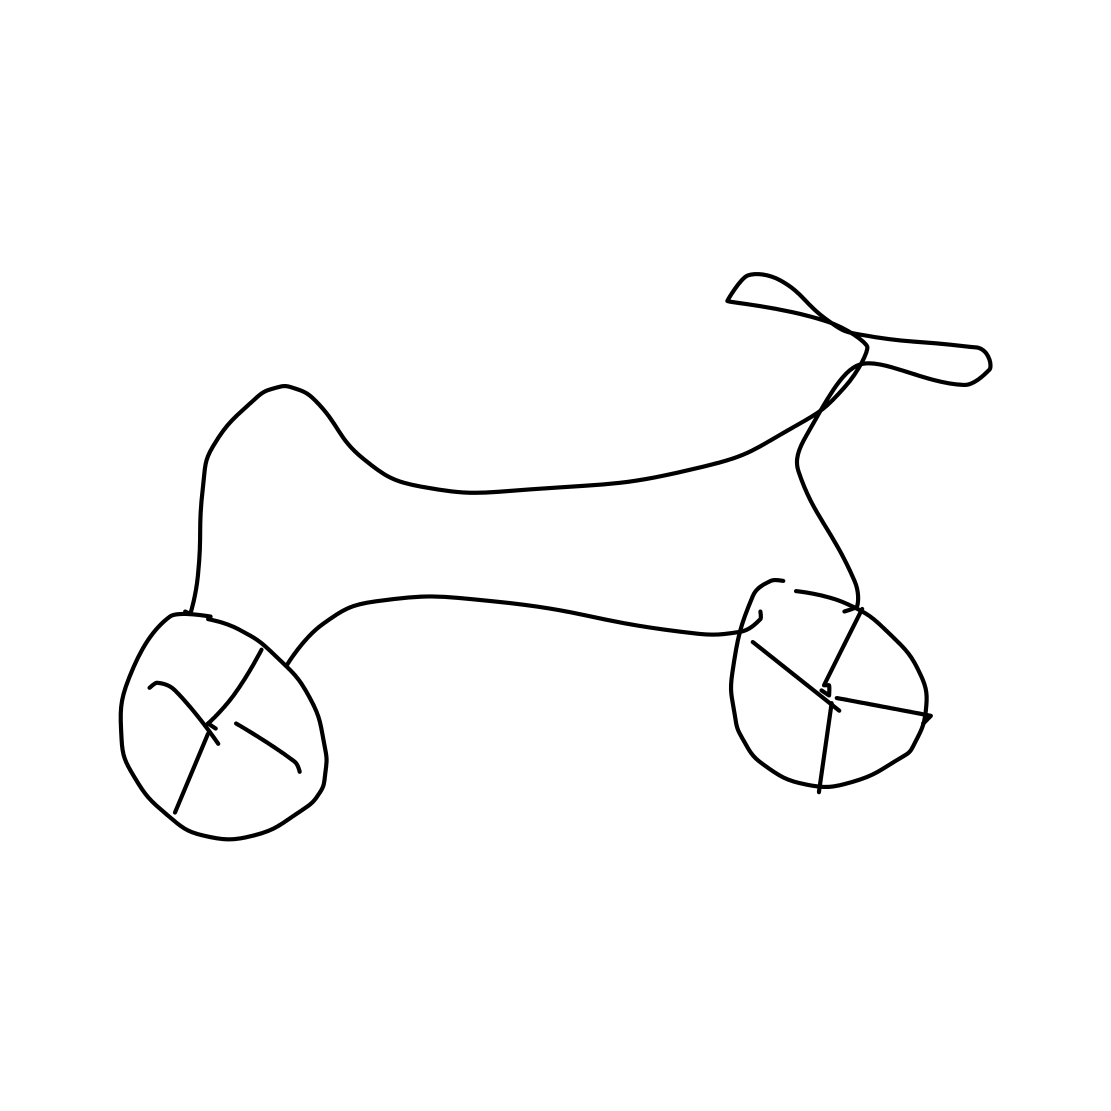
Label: motorbike